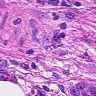
Metastatic tissue present: yes